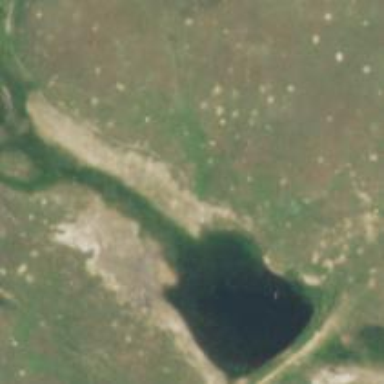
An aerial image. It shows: Reservoir.